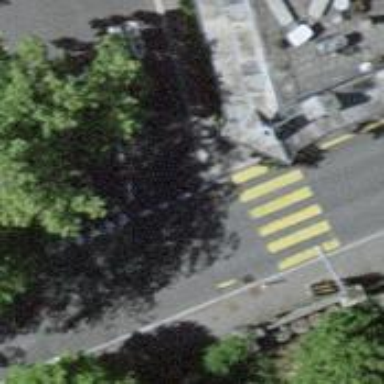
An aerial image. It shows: Sidewalk along the footway.